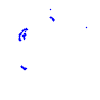
Particle: proton